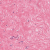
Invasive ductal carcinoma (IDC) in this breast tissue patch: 0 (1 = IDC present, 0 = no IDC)